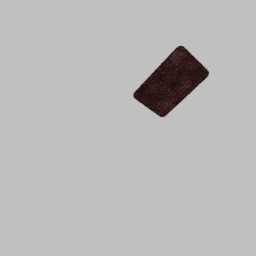
Label: decoration